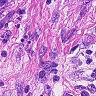
Metastatic tissue present: yes